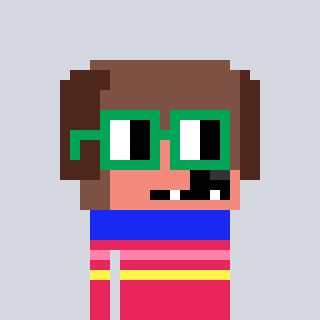
a pixel art character with square green glasses, a dog-shaped head and a redpinkish-colored body on a cool background